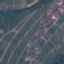
Land use / land cover class: PermanentCrop